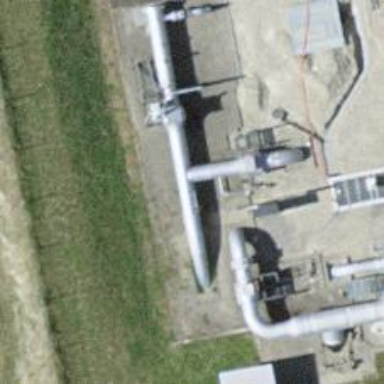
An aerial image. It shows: Pipeline structure is shown.